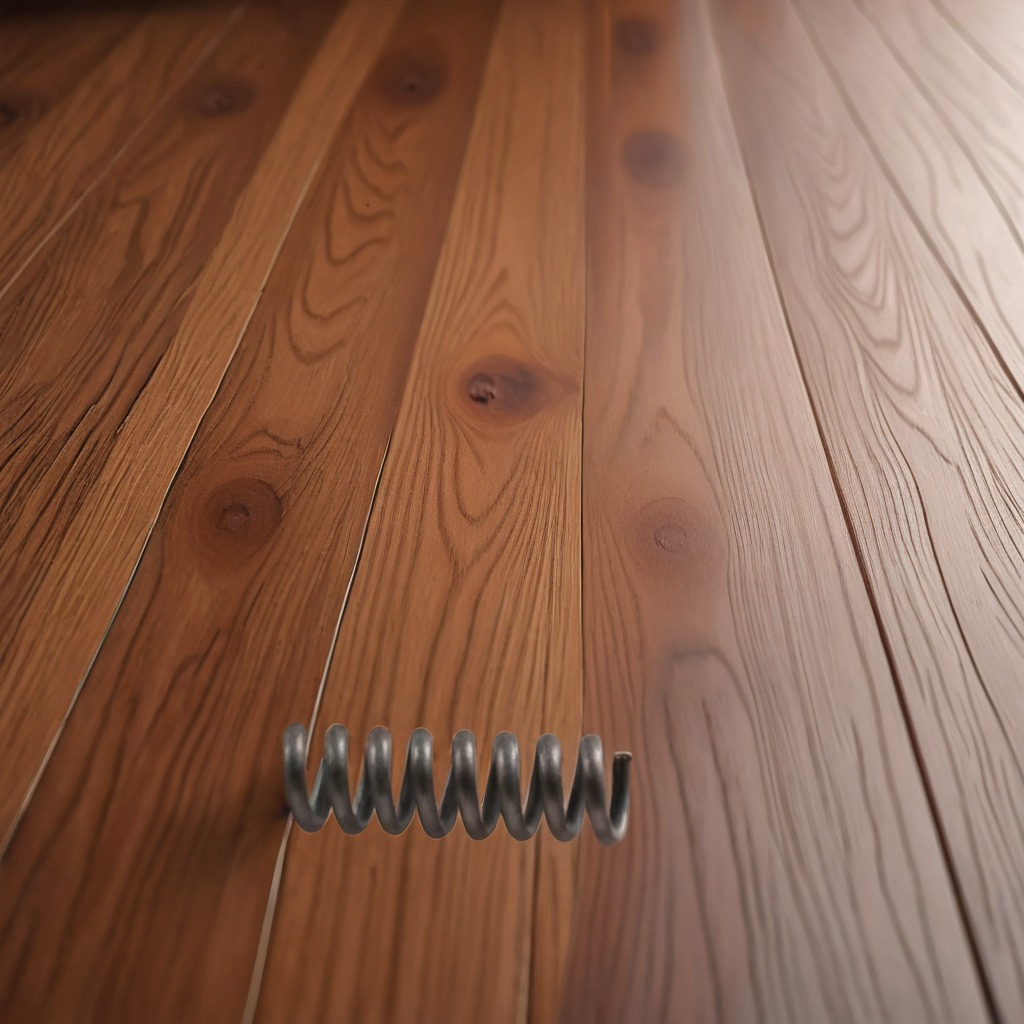
A coiled metal spring is lying on a wooden table in a carpentry studio with rich wood textures side lighting.